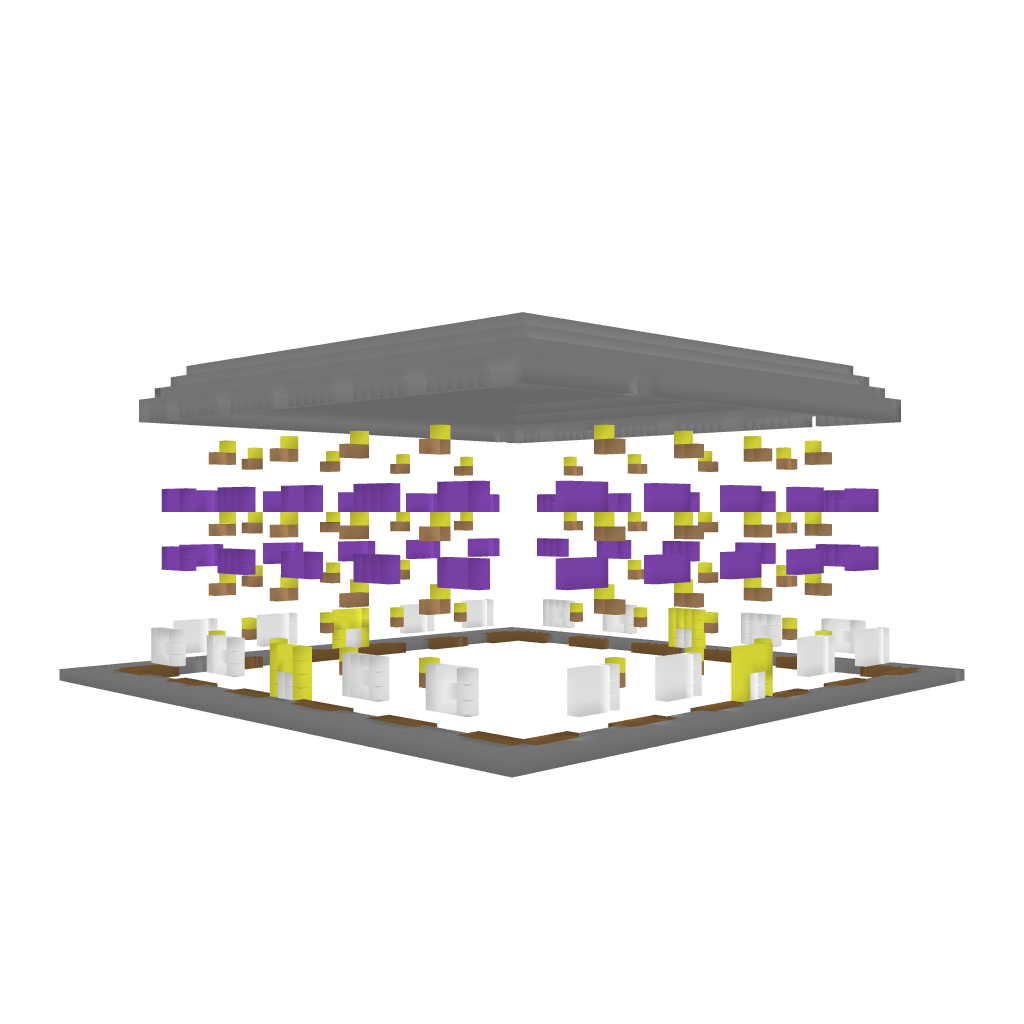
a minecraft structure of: Tom's - Department Store bad low quality